Aerial crown-view tile of a tropical tree (Barro Colorado Island, Panama), acquired 20250715:
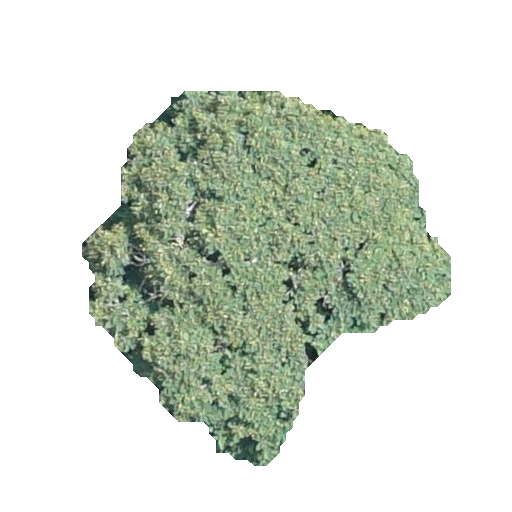
Species: Jacaranda copaia
GBIF accepted scientific name: Jacaranda copaia
Crown area: 129.44 m²